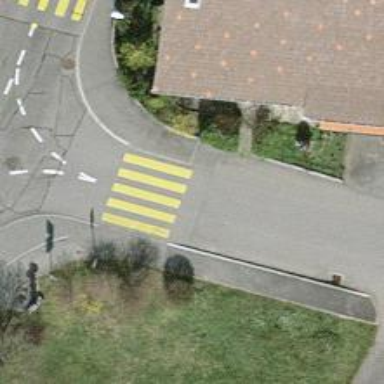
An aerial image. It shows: Crossing road.